Aerial crown-view tile of a tropical tree (Barro Colorado Island, Panama), acquired 20240813:
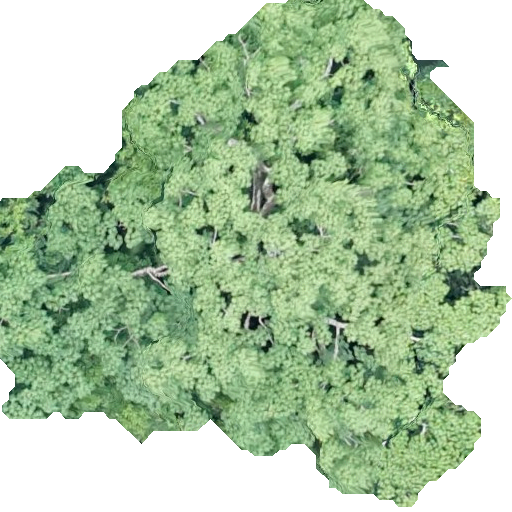
Species: Pseudobombax septenatum
GBIF accepted scientific name: Pseudobombax septenatum
Crown area: 276.145 m²